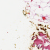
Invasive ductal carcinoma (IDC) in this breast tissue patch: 0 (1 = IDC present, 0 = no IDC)